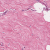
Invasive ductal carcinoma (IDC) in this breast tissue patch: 0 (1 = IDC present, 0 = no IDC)